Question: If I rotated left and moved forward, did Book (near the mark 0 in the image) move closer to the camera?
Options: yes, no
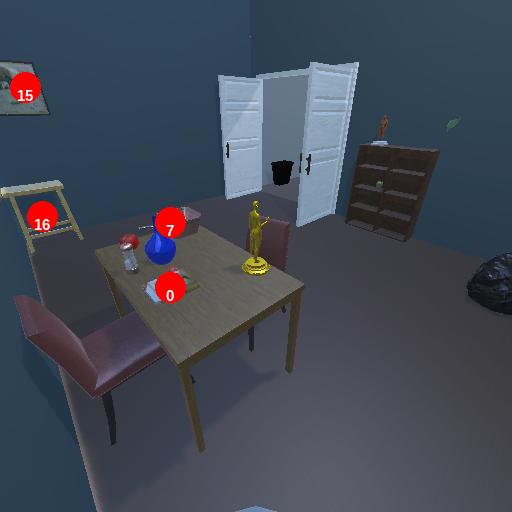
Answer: yes